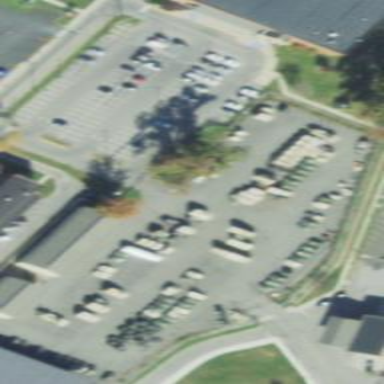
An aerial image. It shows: Parking area.